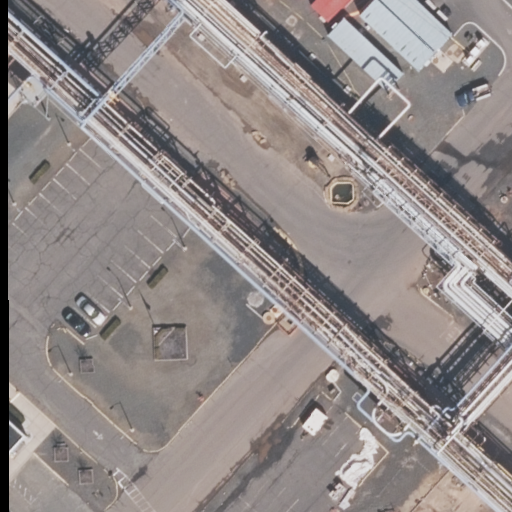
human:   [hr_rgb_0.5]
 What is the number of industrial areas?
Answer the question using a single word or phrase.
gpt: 1

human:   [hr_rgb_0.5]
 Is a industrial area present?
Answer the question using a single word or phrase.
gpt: yes

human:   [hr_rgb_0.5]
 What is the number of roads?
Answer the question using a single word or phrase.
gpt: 3

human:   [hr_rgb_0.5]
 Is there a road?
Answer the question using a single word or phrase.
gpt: yes

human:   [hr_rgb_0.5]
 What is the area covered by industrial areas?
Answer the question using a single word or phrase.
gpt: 10583m2

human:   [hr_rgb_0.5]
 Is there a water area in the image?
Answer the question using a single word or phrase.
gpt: no

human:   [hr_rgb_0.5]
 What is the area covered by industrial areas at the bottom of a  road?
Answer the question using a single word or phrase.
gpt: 10583m2

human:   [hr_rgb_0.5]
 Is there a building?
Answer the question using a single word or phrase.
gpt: no

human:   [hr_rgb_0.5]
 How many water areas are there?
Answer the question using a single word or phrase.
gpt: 0

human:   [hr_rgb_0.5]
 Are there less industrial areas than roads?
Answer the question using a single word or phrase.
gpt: yes

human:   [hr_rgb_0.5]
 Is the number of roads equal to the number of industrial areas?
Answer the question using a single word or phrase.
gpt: no

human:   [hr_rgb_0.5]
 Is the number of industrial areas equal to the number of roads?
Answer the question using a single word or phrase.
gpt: no

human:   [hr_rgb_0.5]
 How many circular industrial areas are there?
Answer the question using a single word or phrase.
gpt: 0

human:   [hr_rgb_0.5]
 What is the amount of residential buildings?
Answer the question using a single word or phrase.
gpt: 0

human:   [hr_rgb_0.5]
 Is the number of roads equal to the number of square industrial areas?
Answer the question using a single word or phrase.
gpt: no

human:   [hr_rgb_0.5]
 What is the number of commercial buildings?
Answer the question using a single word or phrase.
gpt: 0

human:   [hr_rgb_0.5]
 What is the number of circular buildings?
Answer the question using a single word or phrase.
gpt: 0

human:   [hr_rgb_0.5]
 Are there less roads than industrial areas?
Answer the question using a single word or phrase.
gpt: no

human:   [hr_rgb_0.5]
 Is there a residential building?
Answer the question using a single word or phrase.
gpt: no

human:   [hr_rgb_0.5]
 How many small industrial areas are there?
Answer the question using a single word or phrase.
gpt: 0

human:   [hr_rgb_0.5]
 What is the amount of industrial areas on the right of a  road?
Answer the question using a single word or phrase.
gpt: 1

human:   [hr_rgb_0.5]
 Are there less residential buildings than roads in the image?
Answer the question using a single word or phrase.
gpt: yes

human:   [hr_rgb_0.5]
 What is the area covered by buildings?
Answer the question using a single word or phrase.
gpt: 0m2

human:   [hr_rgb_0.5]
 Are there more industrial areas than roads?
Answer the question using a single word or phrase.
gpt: no

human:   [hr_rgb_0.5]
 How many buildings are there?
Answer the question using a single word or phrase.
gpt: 0

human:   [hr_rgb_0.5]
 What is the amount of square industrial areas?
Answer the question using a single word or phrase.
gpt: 0

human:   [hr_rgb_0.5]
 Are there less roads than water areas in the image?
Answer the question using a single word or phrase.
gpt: no

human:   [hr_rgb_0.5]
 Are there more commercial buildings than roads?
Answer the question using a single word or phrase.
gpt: no

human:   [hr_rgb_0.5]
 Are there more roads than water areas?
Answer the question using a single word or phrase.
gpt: yes

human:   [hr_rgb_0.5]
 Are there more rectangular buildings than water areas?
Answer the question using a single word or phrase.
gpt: no

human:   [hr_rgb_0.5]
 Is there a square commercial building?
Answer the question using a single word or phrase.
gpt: no

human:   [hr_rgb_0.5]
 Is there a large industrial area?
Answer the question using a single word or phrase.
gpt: yes

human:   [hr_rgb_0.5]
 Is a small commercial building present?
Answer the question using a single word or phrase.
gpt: no

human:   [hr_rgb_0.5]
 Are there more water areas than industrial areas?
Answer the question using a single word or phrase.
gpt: no

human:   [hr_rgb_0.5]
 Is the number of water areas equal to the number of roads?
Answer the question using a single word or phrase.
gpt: no

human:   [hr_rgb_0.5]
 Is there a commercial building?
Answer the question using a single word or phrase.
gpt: no

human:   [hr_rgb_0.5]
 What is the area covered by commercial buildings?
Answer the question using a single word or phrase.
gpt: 0m2

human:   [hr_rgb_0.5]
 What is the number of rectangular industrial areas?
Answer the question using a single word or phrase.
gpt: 1

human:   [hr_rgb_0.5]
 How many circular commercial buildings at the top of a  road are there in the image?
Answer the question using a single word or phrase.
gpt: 0

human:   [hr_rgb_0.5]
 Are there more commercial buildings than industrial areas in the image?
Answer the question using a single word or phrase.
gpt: no

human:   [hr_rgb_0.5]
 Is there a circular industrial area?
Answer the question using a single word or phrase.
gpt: no

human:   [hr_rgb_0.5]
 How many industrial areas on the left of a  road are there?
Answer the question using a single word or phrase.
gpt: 0

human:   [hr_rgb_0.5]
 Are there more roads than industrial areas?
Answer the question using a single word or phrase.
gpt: yes

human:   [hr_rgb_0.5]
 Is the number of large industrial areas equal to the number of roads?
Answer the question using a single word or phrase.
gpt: no

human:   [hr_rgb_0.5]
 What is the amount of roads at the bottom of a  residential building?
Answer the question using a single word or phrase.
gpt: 0

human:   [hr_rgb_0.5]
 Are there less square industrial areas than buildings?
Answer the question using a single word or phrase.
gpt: no

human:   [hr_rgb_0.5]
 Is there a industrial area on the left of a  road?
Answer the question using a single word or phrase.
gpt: no

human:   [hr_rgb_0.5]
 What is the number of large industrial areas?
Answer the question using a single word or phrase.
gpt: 1

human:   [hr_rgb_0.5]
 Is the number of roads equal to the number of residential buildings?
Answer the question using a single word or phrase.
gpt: no

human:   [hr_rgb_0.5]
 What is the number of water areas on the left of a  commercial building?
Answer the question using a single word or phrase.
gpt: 0

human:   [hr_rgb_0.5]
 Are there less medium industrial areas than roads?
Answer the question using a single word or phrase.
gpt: yes

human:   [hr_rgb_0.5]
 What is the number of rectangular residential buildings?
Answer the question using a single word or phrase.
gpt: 0

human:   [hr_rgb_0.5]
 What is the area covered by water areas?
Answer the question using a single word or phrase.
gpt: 0m2

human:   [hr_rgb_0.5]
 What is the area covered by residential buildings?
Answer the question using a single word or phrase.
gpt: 0m2

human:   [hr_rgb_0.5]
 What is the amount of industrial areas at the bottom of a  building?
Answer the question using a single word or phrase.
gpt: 0

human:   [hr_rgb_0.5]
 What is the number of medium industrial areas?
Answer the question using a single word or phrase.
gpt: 0

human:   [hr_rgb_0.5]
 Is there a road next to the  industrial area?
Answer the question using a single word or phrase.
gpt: yes

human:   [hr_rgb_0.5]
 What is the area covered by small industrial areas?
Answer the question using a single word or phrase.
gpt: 0m2

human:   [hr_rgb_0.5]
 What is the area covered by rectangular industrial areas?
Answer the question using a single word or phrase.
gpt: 10583m2

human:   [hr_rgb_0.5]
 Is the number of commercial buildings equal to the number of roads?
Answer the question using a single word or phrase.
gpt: no

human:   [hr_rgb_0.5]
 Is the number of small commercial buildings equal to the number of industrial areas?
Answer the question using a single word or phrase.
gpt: no

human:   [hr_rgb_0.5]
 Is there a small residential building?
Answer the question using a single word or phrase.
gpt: no

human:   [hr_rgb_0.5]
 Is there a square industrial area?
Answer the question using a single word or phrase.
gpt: no

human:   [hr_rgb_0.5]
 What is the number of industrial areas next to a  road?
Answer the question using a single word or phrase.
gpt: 1